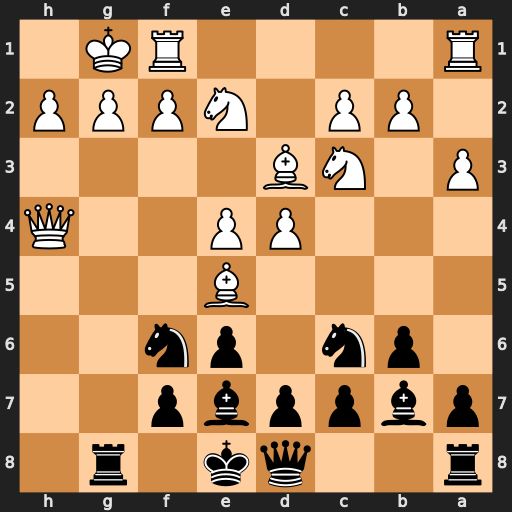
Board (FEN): r2qk1r1/pbppbp2/1pn1pn2/4B3/3PP2Q/P1NB4/1PP1NPPP/R4RK1
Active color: b
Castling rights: q
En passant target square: -
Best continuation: Nxe5 dxe5 Nxe4 Bxe4 Bxh4